Question: I'm trying to run a bar chart using the ggplot2 function.
The way in which I want to organize the chart is as follows:
The "Larva" and "Pupa" appear on the X axis and the values referring to the 3 treatments in each of the "Larva" and "Pupa" categories on the Y axis.
Below is the example in which I want to reproduce however taking into account only the first two variables "larva" and "pupa".

'''
library(ggplot2)
gap3 <- aggregate(dados$nmol.de.H2O2.consumido.mg.de.PTNA ~ dados$Var2 + dados$Tratamento, data=dados, FUN=mean)
x11()
ggplot(gap3, aes(x = dados$Var2, y = dados$nmol.de.H2O2.consumido.mg.de.PTNA, fill = factor(dados$Tratamento))) +
geom_col(position = "stack")
'''
The following error appears:
'''
Erro: Aesthetics must be either length 1 or the same as the data (6): x, y and fill
'''
How can I solve it?
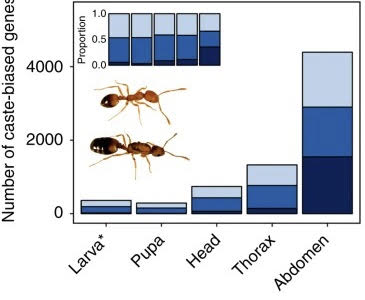
Answer: How about this. I changed the number variable name to 'number' to make it easier to work with.
'''
# load the data
dados <- structure(list(Tratamento = c("Controle", "Controle", "Controle",
"Controle", "Controle", "Controle", "IMD Principio Ativo",
"IMD Principio Ativo", "IMD Principio Ativo", "IMD Principio Ativo",
"IMD Principio Ativo", "IMD Principio Ativo", "IMD Comercial",
"IMD Comercial", "IMD Comercial", "IMD Comercial", "IMD Comercial",
"IMD Comercial", "Controle", "Controle", "Controle", "Controle",
"Controle", "Controle", "IMD Principio Ativo", "IMD Principio Ativo",
"IMD Principio Ativo", "IMD Principio Ativo", "IMD Principio Ativo",
"IMD Principio Ativo", "IMD Comercial", "IMD Comercial", "IMD Comercial",
"IMD Comercial", "IMD Comercial", "IMD Comercial"), number = c(24477,
33825, 24225, 15736, 21058, 21508, 23038, 28528, 38876, 35282,
2466, 271, 18289, 15286, 23326, 18198, 19957, 22898, 9541, 12495,
9672, 9723, 11265, 7627, 10617, 8553, 8483, 8071, 11029, 9408,
10346, 13249, 9723, 11546, 9408, 9541), Var2 = c("Larva", "Larva",
"Larva", "Larva", "Larva", "Larva", "Larva", "Larva", "Larva",
"Larva", "Larva", "Larva", "Larva", "Larva", "Larva", "Larva",
"Larva", "Larva", "Pupa", "Pupa", "Pupa", "Pupa", "Pupa", "Pupa",
"Pupa", "Pupa", "Pupa", "Pupa", "Pupa", "Pupa", "Pupa", "Pupa",
"Pupa", "Pupa", "Pupa", "Pupa")), row.names = c(NA, -36L), class = "data.frame")
library(ggplot2)
library(grid)
# aggregate to get the mean
gap3 <- aggregate(number ~ Var2 + Tratamento, data=dados, FUN=mean)
# calculate proportions of the mean numbers
gap3 <- gap3 %>%
group_by(Var2) %>%
mutate(prop = number/sum(number))
# Make the main plot
g1 <- ggplot(gap3, aes(x = Var2, y = number, fill = as.factor(Tratamento))) +
geom_col(position = "stack") +
theme_classic() +
labs(fill="Tratamento", x="",
y="Number of Caste-biased Genes") +
theme(legend.position="top",
axis.text.x = element_text(angle = 45, hjust=1))
# make the inset plot
g2 <- ggplot(gap3, aes(x=Var2, y=prop, fill=as.factor(Tratamento))) +
geom_col(position="stack", show.legend=FALSE) +
theme_classic() +
theme(axis.title.x=element_blank(),
axis.text.x=element_blank(),
axis.ticks.x=element_blank()) +
labs(x="", y="Proportion")
# put them together
g1 + annotation_custom(ggplotGrob(g2), xmin=1.5, xmax=2.5, ymin=35000, ymax=60000)
'''
<URL>